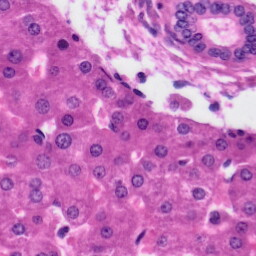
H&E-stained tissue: Liver